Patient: sex F, age 26
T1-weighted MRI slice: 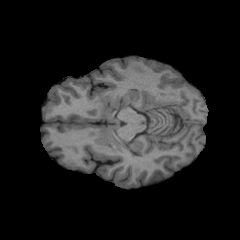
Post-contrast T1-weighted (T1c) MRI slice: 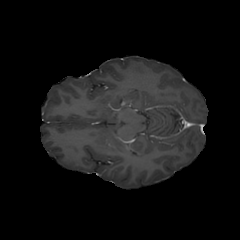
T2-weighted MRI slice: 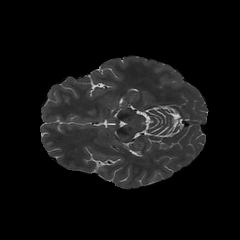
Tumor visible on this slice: no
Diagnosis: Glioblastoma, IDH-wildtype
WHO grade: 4